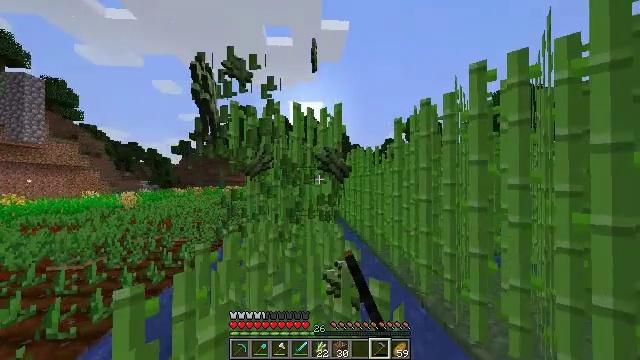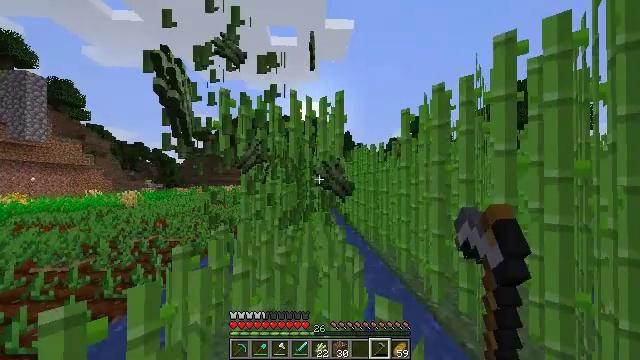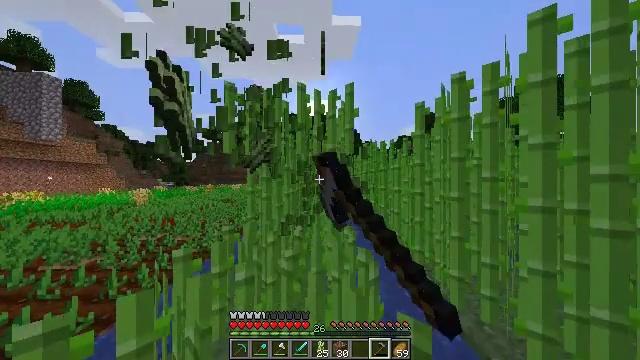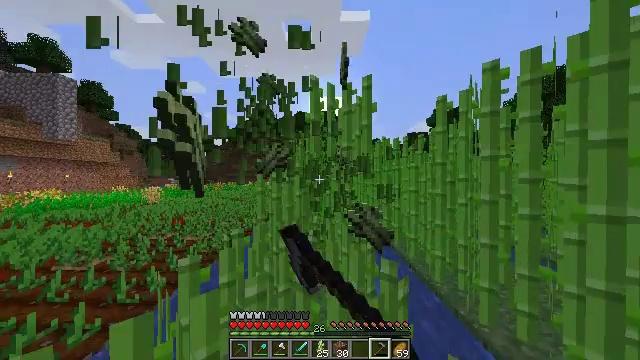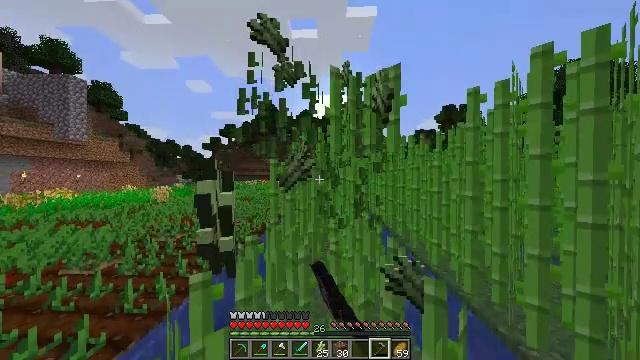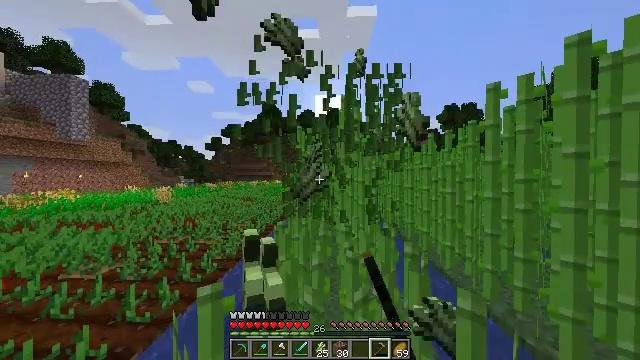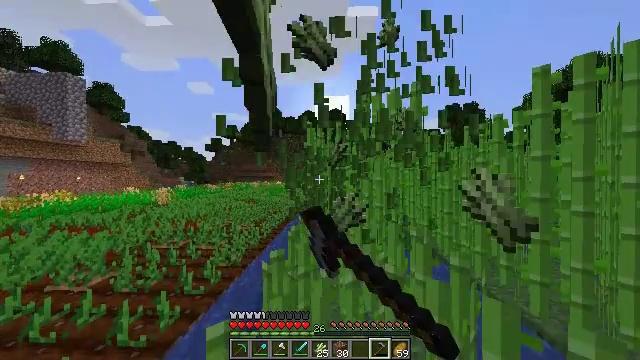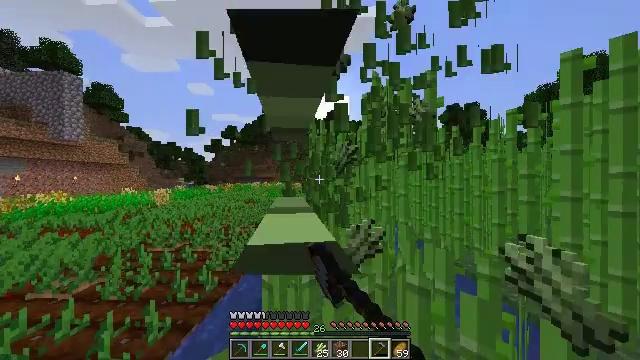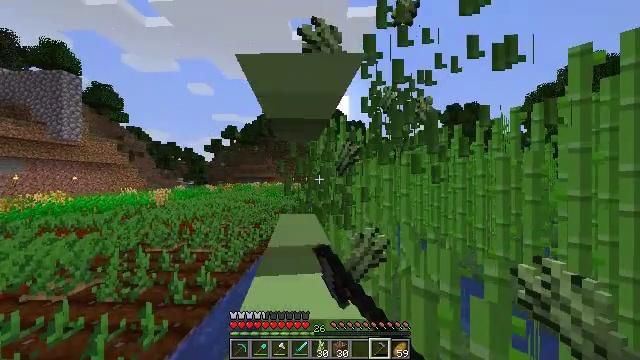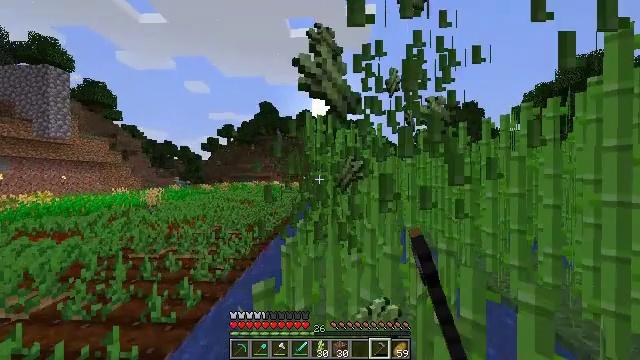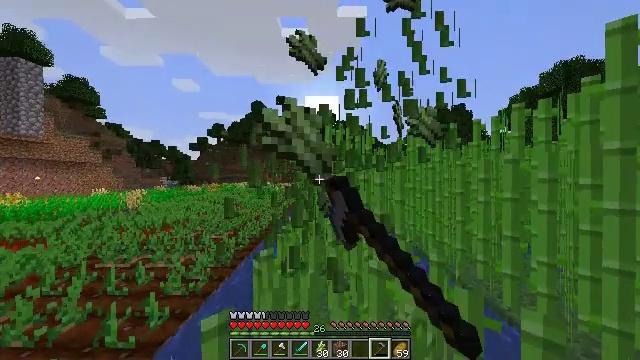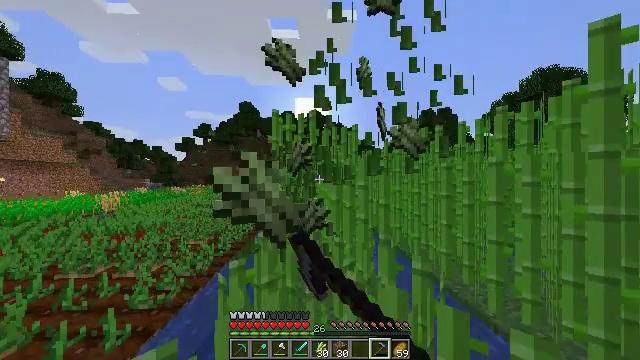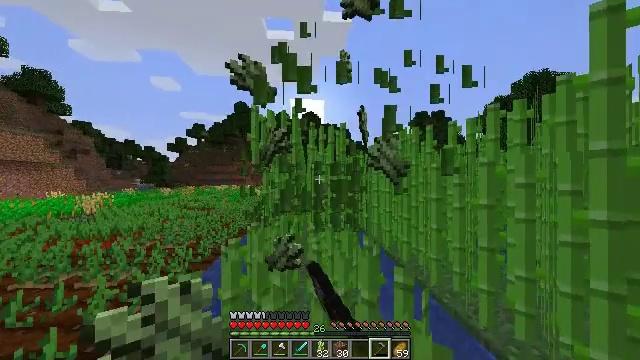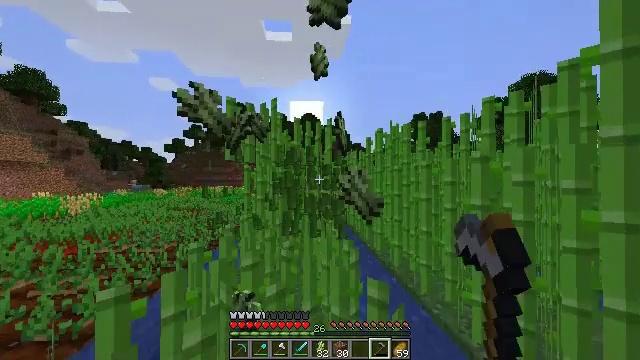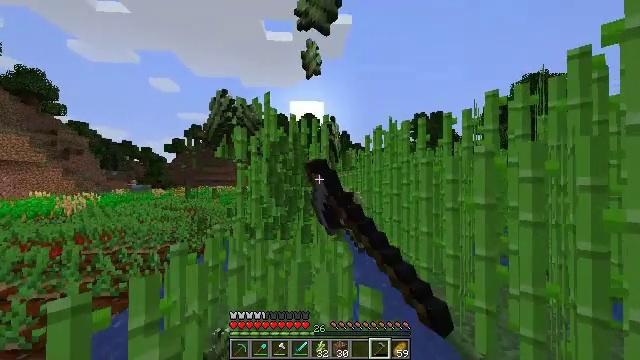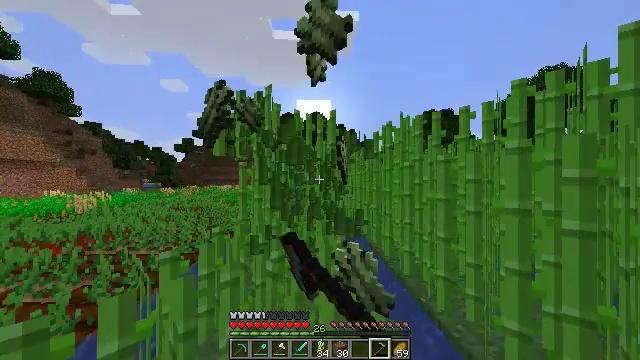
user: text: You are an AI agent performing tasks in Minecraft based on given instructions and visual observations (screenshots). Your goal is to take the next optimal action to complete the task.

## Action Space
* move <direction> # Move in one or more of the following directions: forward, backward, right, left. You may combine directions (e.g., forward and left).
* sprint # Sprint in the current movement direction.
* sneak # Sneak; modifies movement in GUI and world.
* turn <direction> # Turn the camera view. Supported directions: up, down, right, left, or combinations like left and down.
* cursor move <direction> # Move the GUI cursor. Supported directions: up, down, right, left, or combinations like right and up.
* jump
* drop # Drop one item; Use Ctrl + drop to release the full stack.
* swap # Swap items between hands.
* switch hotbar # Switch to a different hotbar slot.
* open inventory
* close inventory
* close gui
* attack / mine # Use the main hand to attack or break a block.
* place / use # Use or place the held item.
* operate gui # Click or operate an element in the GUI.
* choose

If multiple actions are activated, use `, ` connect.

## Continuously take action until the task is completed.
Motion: motion action
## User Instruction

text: Harvest sugar cane from the plant.
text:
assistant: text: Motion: move forward, sprint, turn left, attack / mine
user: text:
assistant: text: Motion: move forward and move left, sprint, turn left, attack / mine
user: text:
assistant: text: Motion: move forward and move left, sprint, turn left, attack / mine
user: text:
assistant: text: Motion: move forward and move left, sprint, turn left, attack / mine
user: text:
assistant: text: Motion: move forward and move left, sprint, attack / mine
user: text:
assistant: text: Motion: move forward, sprint, attack / mine
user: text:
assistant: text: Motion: move forward, sprint, attack / mine
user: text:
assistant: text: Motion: move forward, sprint, attack / mine
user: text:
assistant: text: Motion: move forward and move right, sprint, attack / mine
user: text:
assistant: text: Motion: move forward and move right, sprint, turn right, attack / mine
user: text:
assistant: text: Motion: move forward and move right, sprint, turn right, attack / mine
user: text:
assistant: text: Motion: move forward and move right, sprint, turn right, attack / mine
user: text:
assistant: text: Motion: move forward and move right, sprint, attack / mine
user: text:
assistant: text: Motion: move forward, sprint, attack / mine
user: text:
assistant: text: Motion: move forward and move left, sprint, turn left, attack / mine
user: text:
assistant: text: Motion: move forward and move left, sprint, turn left, attack / mine
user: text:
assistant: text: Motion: move forward and move left, sprint, turn left, attack / mine
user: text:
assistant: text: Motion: move forward and move left, sprint, turn left, attack / mine
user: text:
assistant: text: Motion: move forward and move left, sprint, attack / mine
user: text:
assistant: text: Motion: move forward, sprint, attack / mine
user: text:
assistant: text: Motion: move forward, sprint, attack / mine
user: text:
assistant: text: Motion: move forward, sprint, turn right, attack / mine
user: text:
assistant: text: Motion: move forward and move right, sprint, turn right, attack / mine
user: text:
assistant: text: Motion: move forward and move right, sprint, turn right, attack / mine
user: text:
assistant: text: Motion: move forward and move right, sprint, attack / mine
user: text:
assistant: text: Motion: move forward, sprint, attack / mine
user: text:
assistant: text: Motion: move forward, sprint, attack / mine
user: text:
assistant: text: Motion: move forward, sprint, attack / mine
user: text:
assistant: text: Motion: move forward, sprint, attack / mine
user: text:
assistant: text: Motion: move forward, sprint, attack / mine